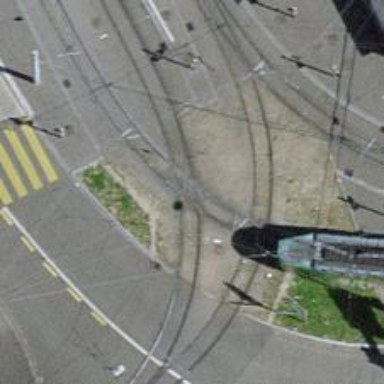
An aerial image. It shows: Railway crossing.